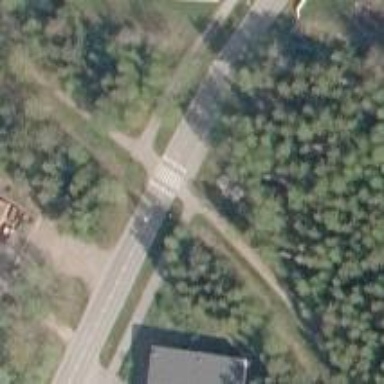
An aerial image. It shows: Uncontrolled road crossing.